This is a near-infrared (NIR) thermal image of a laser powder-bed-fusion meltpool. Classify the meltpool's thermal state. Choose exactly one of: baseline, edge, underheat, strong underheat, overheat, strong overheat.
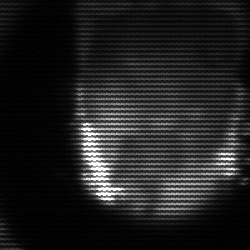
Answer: baseline